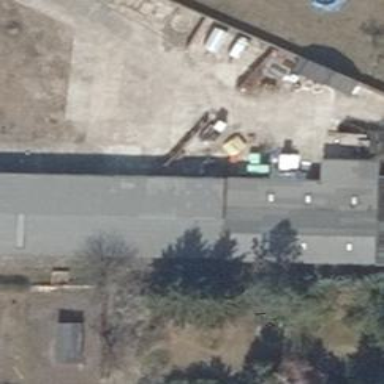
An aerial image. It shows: Gabled building.